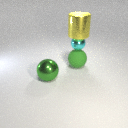
large green rubber sphere below small cyan metal sphere